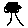
Label: tree